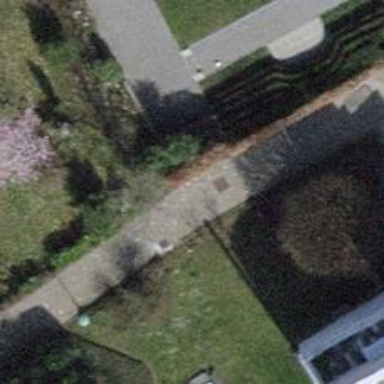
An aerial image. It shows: Footway with sett surface.